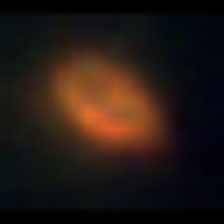
Taxon: NanoPlankton
Group: Other